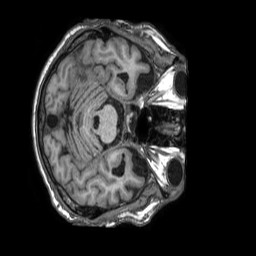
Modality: T1w
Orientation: axial
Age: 80
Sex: male
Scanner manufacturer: philips
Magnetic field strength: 1.5 T
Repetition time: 0.007085 s
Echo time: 0.003199 s